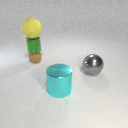
large cyan metal cylinder to the right of small brown rubber sphere